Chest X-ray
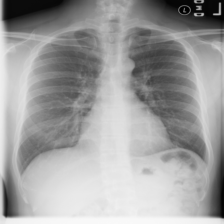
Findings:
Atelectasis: negative
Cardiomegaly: negative
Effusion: negative
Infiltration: negative
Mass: negative
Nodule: negative
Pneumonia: negative
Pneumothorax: negative
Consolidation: negative
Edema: negative
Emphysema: negative
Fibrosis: negative
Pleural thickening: negative
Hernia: negative